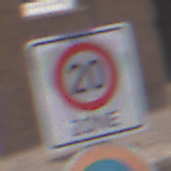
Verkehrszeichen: BeginnZone20
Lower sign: EingeschraenktesHalteverbot
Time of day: MorningAfternoon
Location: Outdoor (Urban)
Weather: Overcast
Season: NotSpecified
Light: Natural